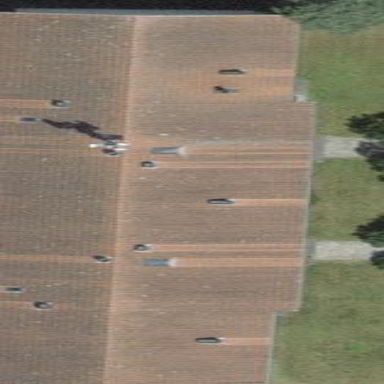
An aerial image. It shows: Building with tiled roof.